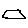
Label: hexagon